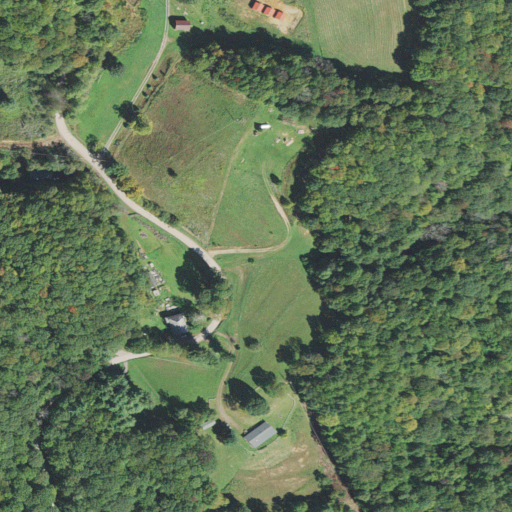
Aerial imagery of gap in North Carolina named Maple Spring Gap containing deciduous forest, open development, pasture, and low intensity development